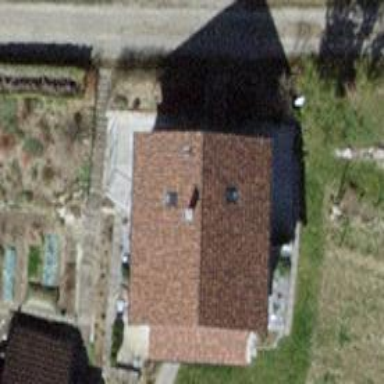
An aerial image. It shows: Detached building with gabled roof.